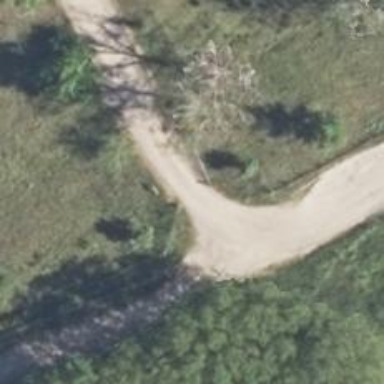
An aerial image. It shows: Dirt track road with grade 4 track type.